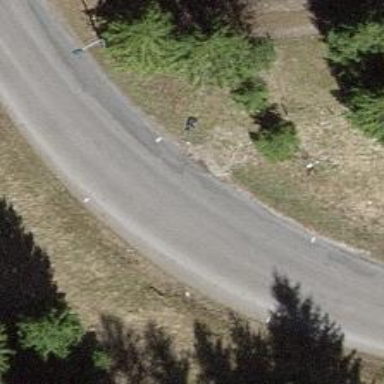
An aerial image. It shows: Unclassified road.